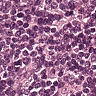
Metastatic tissue present: no